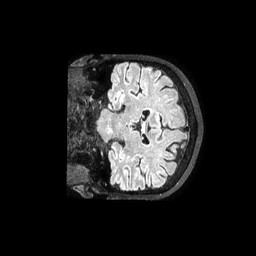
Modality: FLAIR
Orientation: coronal
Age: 65
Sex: female
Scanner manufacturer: philips
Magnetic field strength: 3 T
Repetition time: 4.8 s
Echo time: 0.34 s